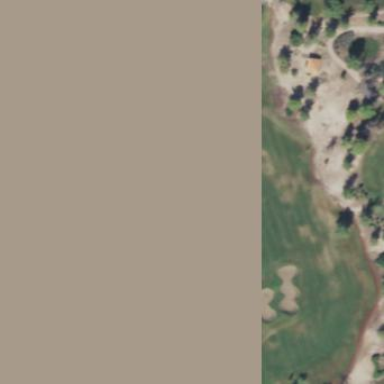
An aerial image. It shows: Grassy area designated as golf fairway.